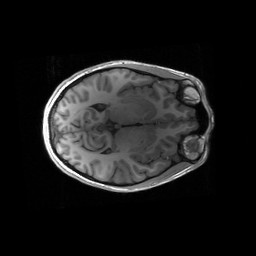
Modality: T1w
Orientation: axial
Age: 16
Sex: female
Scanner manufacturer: siemens
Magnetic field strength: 3 T
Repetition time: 2.53 s
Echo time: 0.00297 s